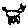
Label: cat